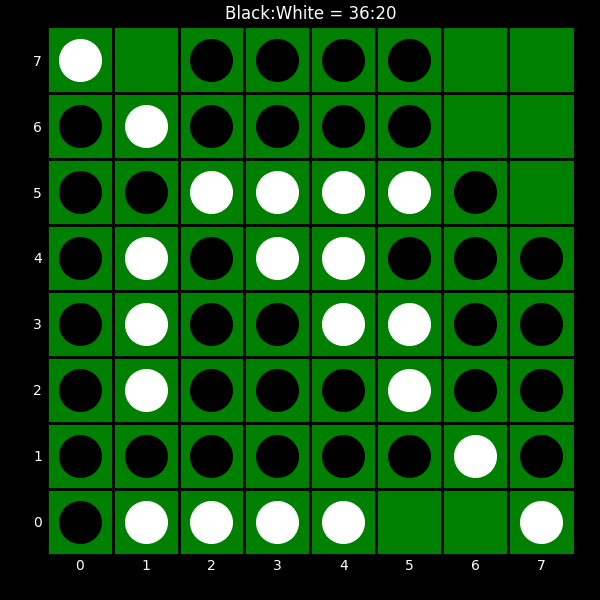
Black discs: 36
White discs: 20